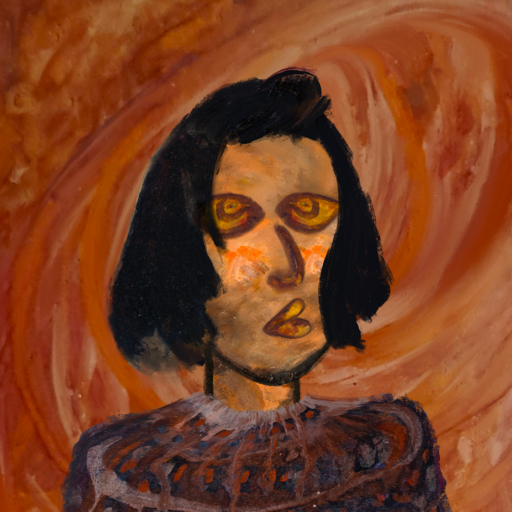
Background: Pious_Lady, Head And Neck Side: Gypsy_Queen, Face Side: Comrade, Bust: Hypocrite, Hair Side: Mosgoul, Head Accessory: Blank, Second Necklace: Blank, Necklace: Blank, Baby: Blank